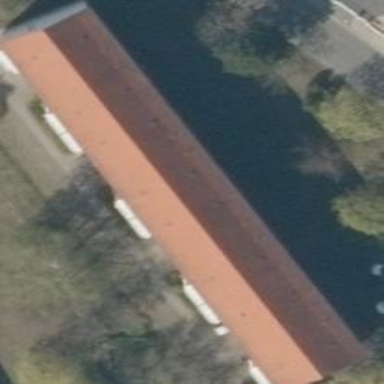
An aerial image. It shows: Gabled building with red roof made of roof tiles. The roof is oriented along the building.